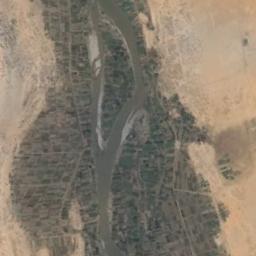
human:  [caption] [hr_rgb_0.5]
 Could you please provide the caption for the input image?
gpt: The river goes through bare land and green grass .

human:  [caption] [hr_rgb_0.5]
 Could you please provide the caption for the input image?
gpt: A curved light brown river with small islands on both sides of the shore, With green and tan mixed ground, And not far from the yellow desert .

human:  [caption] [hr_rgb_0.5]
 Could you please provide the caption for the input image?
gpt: There are many trees around the river .

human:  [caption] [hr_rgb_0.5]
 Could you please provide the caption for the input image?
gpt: The deep blue river goes through the wasteland but some fields are next to the river .

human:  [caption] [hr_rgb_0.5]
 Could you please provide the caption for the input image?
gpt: There are some green trees and a yellow desert near the river .